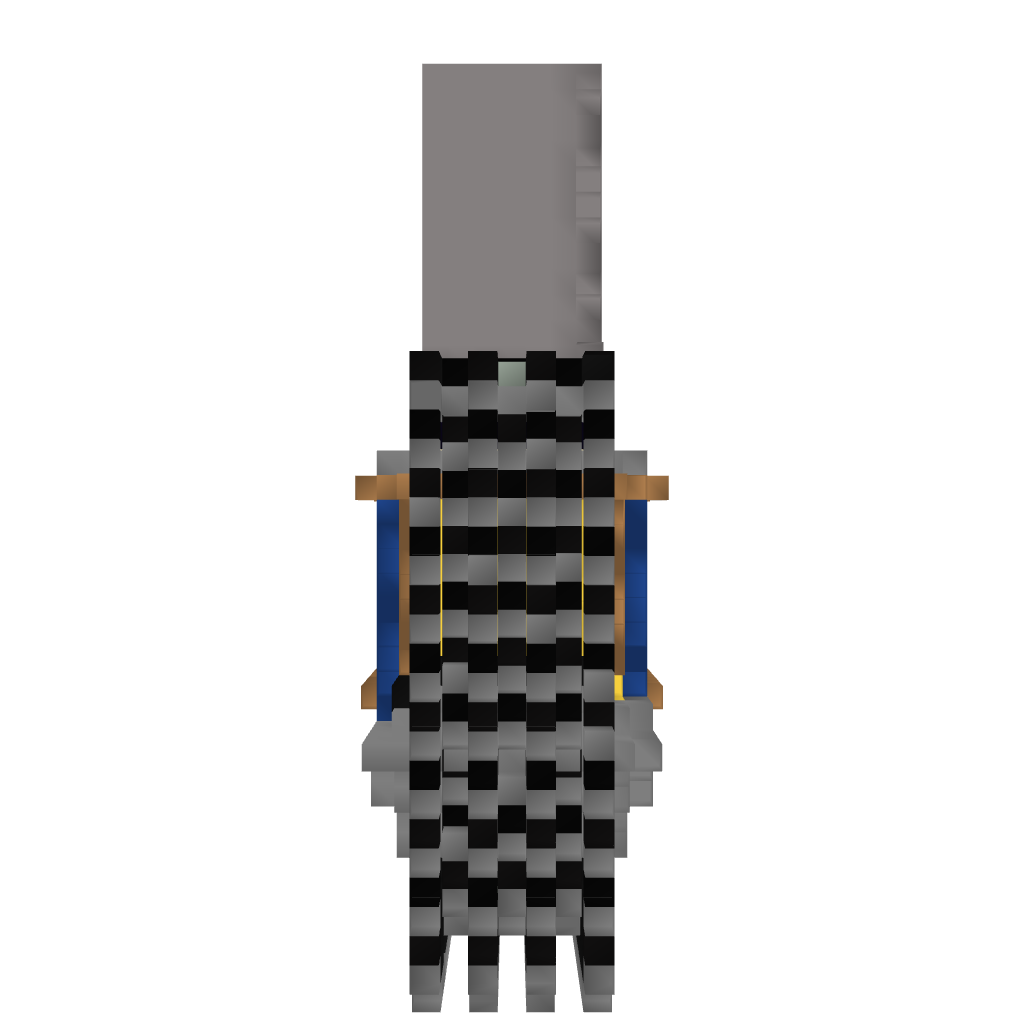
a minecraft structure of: Connect 4